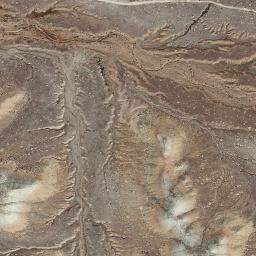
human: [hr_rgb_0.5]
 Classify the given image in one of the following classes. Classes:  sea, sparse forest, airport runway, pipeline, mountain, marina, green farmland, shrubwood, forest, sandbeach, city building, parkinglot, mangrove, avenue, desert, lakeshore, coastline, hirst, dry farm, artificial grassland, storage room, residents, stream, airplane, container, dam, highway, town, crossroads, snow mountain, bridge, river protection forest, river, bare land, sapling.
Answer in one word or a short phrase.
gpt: mountain